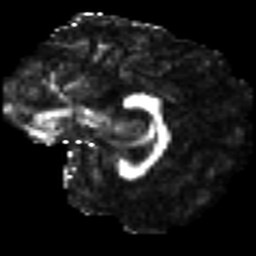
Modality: FA
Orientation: sagittal
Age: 28
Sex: female
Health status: healthy
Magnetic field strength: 3 T
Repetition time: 9 s
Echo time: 0.093 s